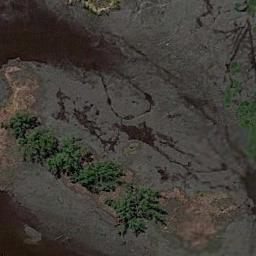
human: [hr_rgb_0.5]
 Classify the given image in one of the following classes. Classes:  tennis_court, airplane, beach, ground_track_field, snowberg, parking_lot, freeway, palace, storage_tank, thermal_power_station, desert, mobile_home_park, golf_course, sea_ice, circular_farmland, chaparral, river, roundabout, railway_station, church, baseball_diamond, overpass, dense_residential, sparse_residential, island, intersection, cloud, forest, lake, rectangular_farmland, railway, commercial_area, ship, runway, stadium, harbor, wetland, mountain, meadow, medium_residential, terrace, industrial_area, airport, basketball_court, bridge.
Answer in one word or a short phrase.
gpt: wetland